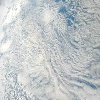
Label: cloud